Field crop: maize
Growth stage: 1
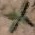
Species: atriplex